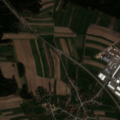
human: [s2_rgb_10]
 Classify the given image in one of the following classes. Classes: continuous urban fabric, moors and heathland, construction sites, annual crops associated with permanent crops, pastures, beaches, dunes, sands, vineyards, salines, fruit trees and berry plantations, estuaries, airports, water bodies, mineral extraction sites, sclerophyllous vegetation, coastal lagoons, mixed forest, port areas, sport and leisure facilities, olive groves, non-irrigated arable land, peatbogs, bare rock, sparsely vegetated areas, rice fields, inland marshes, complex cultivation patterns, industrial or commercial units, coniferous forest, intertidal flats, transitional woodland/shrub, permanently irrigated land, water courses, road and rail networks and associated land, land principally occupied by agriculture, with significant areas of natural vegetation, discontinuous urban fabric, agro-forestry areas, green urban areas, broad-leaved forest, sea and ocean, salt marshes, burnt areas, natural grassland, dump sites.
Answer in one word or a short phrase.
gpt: discontinuous urban fabric, industrial or commercial units, non-irrigated arable land, pastures, coniferous forest